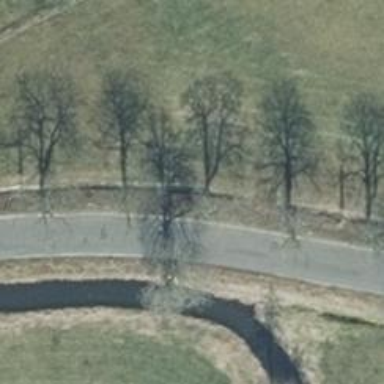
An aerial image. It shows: Avenue lined with deciduous broadleaved trees.